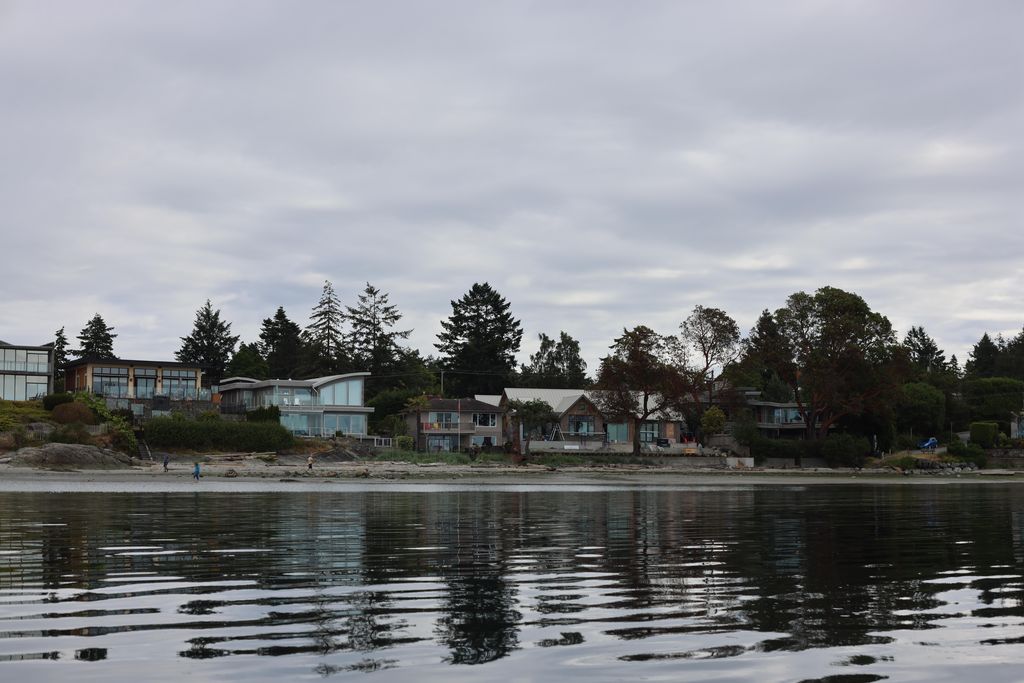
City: victoria